Question: I want to make a star rating by hiding the input (radio buttons) and just displaying the label (which is star shaped). By clicking on one of the stars, all stars before it should become yellow too. So I wrote the following:
HTML and CSS creating radio buttons and labels:
'''
input:not(:checked)~label:hover,
label:hover~input:not(checked)~label {
color: #fd4;
}
'''
'''
<link rel="stylesheet" href="https://cdnjs.cloudflare.com/ajax/libs/font-awesome/6.1.1/css/all.min.css" integrity="sha512-KfkfwYDsLkIlwQp6LFnl8zNdLGxu9YAA1QvwINks4PhcElQSvqcyVLLD9aMhXd13uQjoXtEKNosOWaZqXgel0g==" crossorigin="anonymous" referrerpolicy="no-referrer"
/>
<input type="radio" name="rate" id="rate-1">
<label for="rate-1" class="fa-solid fa-star"></label>
<input type="radio" name="rate" id="rate-2">
<label for="rate-2" class="fa-solid fa-star"></label>
<input type="radio" name="rate" id="rate-3">
<label for="rate-3" class="fa-solid fa-star"></label>
<input type="radio" name="rate" id="rate-4">
<label for="rate-4" class="fa-solid fa-star"></label>
<input type="radio" name="rate" id="rate-5">
<label for="rate-5" class="fa-solid fa-star"></label>
'''
But the stars are highlighted from right to left, so if you for example hover over 4 stars, the forth and fifth star is highlighted.

How can I fix this?
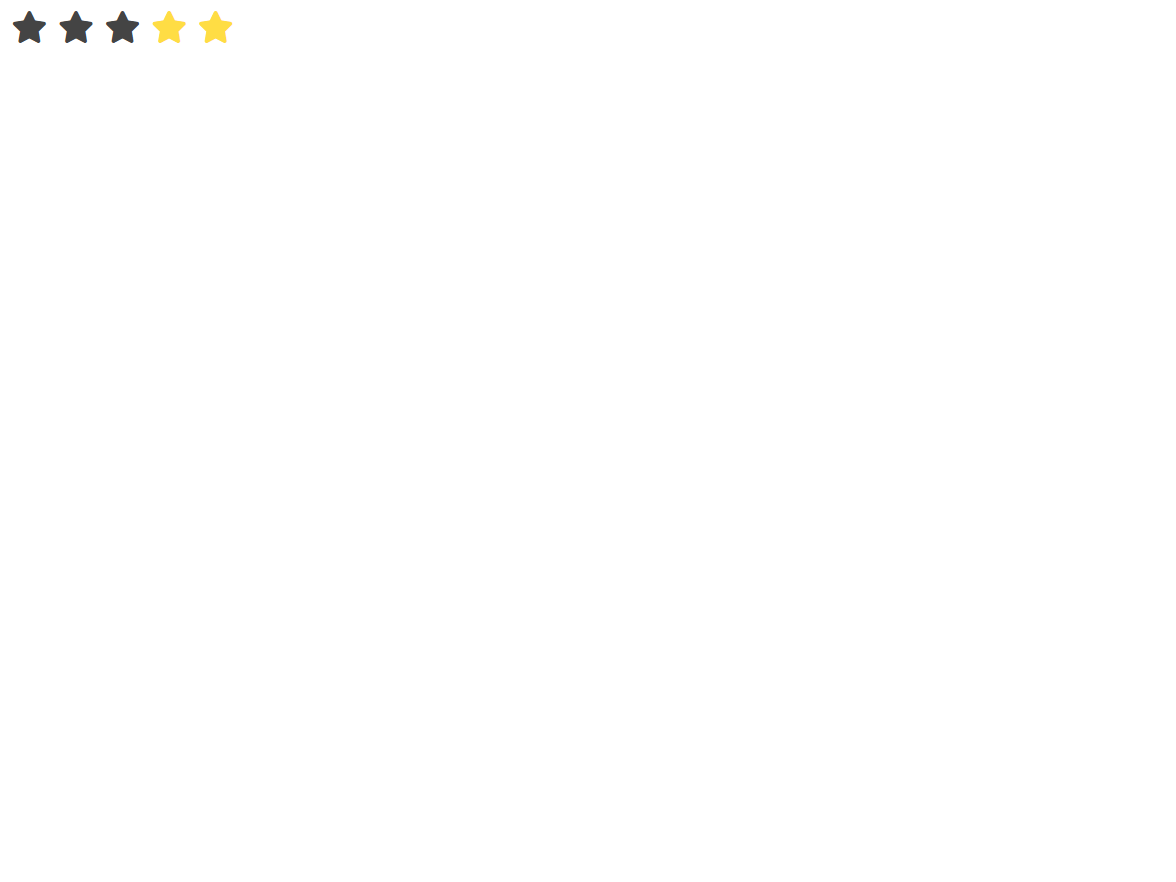
Answer: A simple solution would be to add a container with 'display:flex;' and use <URL> to reverse the elements. Because the elements are displayed in the DOM reversed, you will need to be sure to reverse the order of the elements in the HTML as well, so that you are still getting the correct rating.
'''
input:not(:checked)~label:hover,
label:hover~input:not(checked)~label {
color: #fd4;
}
.rating-container {
display:flex;
flex-direction:row-reverse;
justify-content:center;
}
input[type="radio"] {
display:none;
}
'''
'''
<link rel="stylesheet" href="https://cdnjs.cloudflare.com/ajax/libs/font-awesome/6.1.1/css/all.min.css" integrity="sha512-KfkfwYDsLkIlwQp6LFnl8zNdLGxu9YAA1QvwINks4PhcElQSvqcyVLLD9aMhXd13uQjoXtEKNosOWaZqXgel0g==" crossorigin="anonymous" referrerpolicy="no-referrer"
/>
<div class="rating-container">
<input type="radio" name="rate" id="rate-5">
<label for="rate-5" class="fa-solid fa-star"></label>
<input type="radio" name="rate" id="rate-4">
<label for="rate-4" class="fa-solid fa-star"></label>
<input type="radio" name="rate" id="rate-3">
<label for="rate-3" class="fa-solid fa-star"></label>
<input type="radio" name="rate" id="rate-2">
<label for="rate-2" class="fa-solid fa-star"></label>
<input type="radio" name="rate" id="rate-1">
<label for="rate-1" class="fa-solid fa-star"></label>
</div>
'''